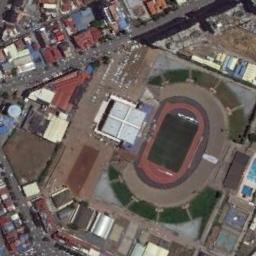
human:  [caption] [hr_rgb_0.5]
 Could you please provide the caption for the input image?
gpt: This stadium has a white podium and a blue runway .

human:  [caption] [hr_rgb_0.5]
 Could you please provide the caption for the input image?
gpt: Oval gym is enclosed in the middle of a residential area .

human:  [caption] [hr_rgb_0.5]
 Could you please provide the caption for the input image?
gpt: The stadium is on the bare land next to some buildings .

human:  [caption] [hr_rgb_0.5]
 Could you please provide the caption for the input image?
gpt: There are many buildings of different shapes and sizes next to the stadium .

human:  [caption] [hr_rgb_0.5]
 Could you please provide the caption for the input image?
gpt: There are many buildings around the stadium .